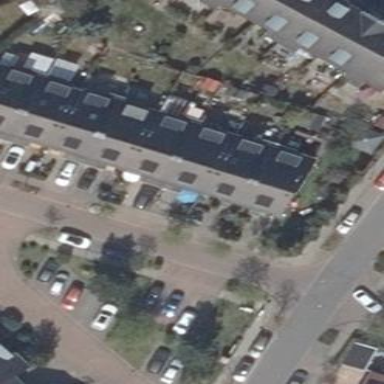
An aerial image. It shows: Parking area with surface.